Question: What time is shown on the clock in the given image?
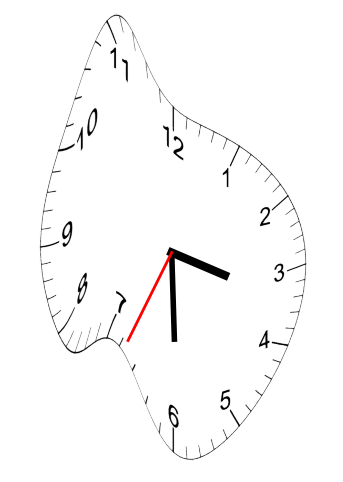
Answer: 03:29:34